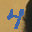
Label: 4